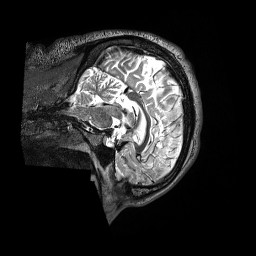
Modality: T2w
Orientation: sagittal
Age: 51
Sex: male
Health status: ill
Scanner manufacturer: siemens
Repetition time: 3.2 s